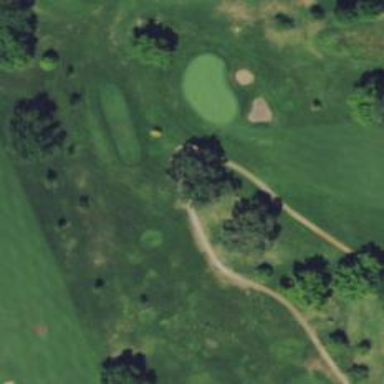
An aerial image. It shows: Well-maintained golf cart path.